Question: This is what we have in the interface:

I pasted the parts of the code what I thought that are relevant, but maybe something more is required.
## How it works
When the button is pushed, the userController.js save method is invoked. In the controller there is a $resource and the $save method is "connected" with the create method in UserController.java, and there is persisted.
## The problem
In the interface I have three inputs (dd, mm, yy) and what I want to persist is a User with a java.time.LocalDate. Because obviously, the way the User is defined in the .js and the way is defined in .java are differents.
user.html
'''
<div class="form-group">
<label class="col-sm-2 control-label">Date of Birth</label>
<div class="col-sm-10">
<div class="form-inline">
<div class="form-group">
<label class="sr-only" for="txt_day">Enter Day</label>
<div class="col-sm-2">
<input type="text" id="txt_day" ng-model="user.birthdate.day" class="form-control" placeholder="DD" required maxlength="2"
data-validation-required-message="Day is required">
</div>
</div>
<div class="form-group">
<label class="sr-only" for="txt_month">Enter Month</label>
<div class="col-sm-2">
<input type="text" id="txt_month" ng-model="user.birthdate.month" class="form-control" placeholder="MM" required
maxlength="2" data-validation-required-message="Month is required">
</div>
</div>
<div class="form-group">
<label class="sr-only" for="txt_year">Enter Year</label>
<div class="col-sm-2 ">
<input type="text" id="txt_year" ng-model="user.birthdate.year" class="form-control" placeholder="YY" required
maxlength="4" data-validation-required-message="Year is required">
</div>
</div>
</div>
</div>
</div>
'''
userController.js
'''
$scope.user = new UserService();
$scope.save = function() {
$scope.user.$save(function() {
$location.path('/');
});
};
'''
UserService.js
'''
return $resource('rest/user/:action', {},....
'''
UserController.java
'''
@POST
@Produces(MediaType.APPLICATION_JSON)
@Consumes(MediaType.APPLICATION_JSON)
public User create(User user) {
LOGGER.info("create(): " + user);
return this.userDao.save(user);;
}
'''
Entity
'''
@Column(nullable = false)
@Convert(converter = LocalDatePersistenceConverter.class)
private LocalDate birthDate;
'''
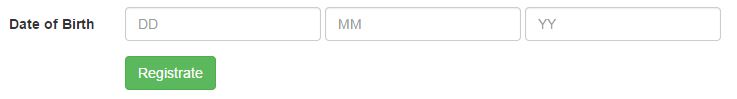
Answer: Well, honestly I see that your application is exposing your domain entities to outside through rest service. I wouldn't suggest to do in order to ensure separation of concern principle. This issue you are now having is because of that. If adding a services/dto layers is a bit cucumber in your application, one workaround could be:
'''
@Entity
public class User{
@Column(nullable = false)
@Convert(converter = LocalDatePersistenceConverter.class)
private LocalDate birthDate;
@Transient
private birthDay
@Transient
private birthMonth
@Transient
private birth birthYear
..
@PrePersist
protected void prePersist()
{
birthDate = new LocalDate(birthDay, birthMonth, birthYear)
}
}
'''
So your entity gets populated from your javascript component and the jpa provider makes the tweaking creating a jodatime object.
Hope this works